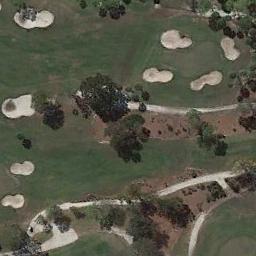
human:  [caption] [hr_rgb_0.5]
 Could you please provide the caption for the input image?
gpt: There are a few bunkers and a few paths on the large green lawn on the golf course and many trees .

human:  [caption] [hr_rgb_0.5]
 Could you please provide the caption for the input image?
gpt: Several winding paths lead to different sand bunkers .

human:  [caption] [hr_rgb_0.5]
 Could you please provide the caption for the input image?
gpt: The golf course has some fairways, Roads, Barrier trees and sandpits .

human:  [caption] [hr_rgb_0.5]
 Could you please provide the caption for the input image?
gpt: There are several roads on the golf course .

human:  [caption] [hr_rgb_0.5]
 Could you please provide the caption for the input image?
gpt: There are some bunkers and some trees on the golf course .